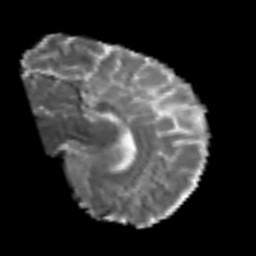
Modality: MD
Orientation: sagittal
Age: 50
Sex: male
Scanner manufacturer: siemens
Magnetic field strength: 3 T
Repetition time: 6.1 s
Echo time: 0.101 s